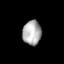
Tissue: lung
Cell type: Epithelial cells
Senescence score: 0.1996
Nuclear area (px): 446
Mean DAPI intensity: 173.886